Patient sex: M
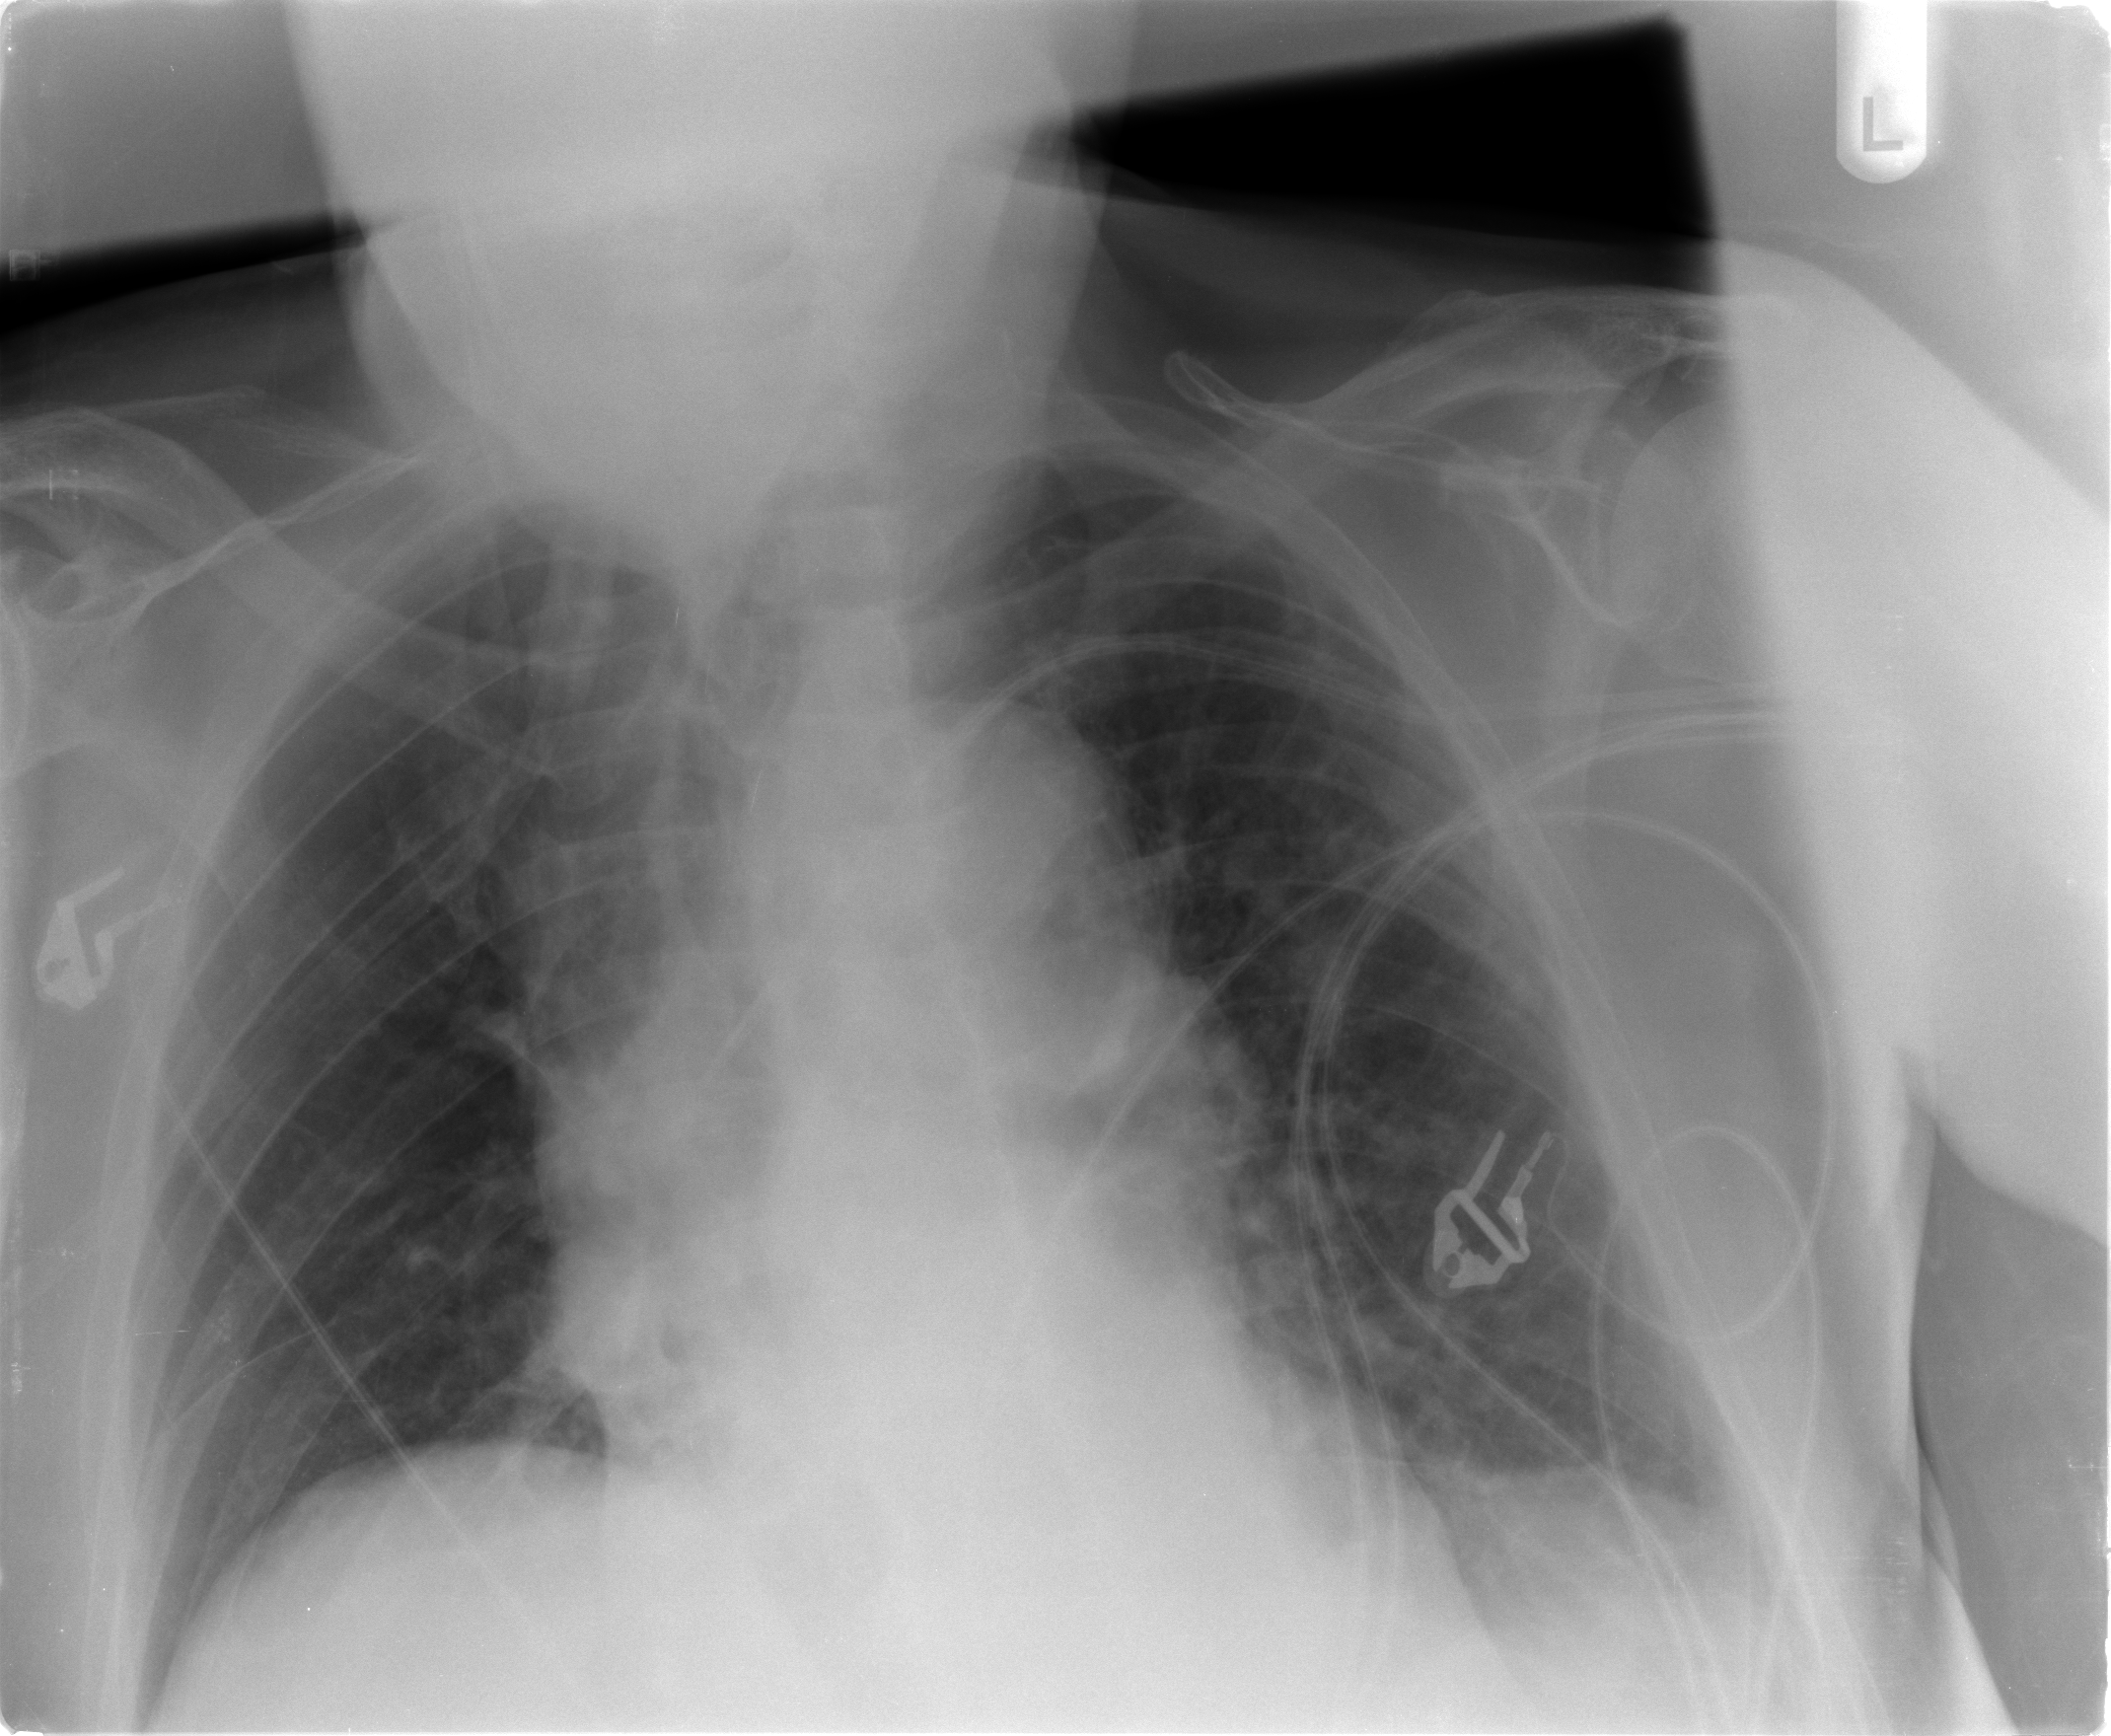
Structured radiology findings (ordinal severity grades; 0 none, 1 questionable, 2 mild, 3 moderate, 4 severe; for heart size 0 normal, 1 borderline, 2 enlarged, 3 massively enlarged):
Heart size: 0
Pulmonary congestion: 0
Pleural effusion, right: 0
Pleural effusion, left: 0
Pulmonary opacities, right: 0
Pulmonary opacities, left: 0
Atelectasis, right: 1
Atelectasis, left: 1